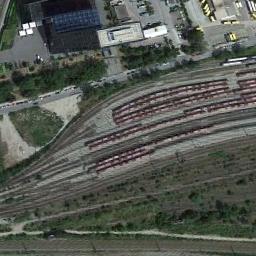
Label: railway_station